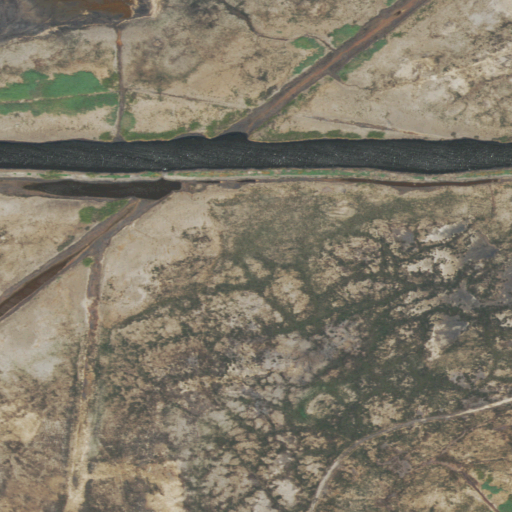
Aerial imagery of island in California named Van Sickle Island containing only open water